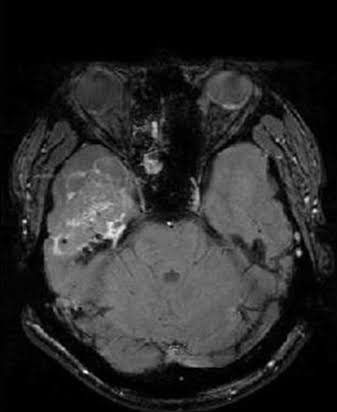
Label: glioma